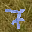
Label: 7